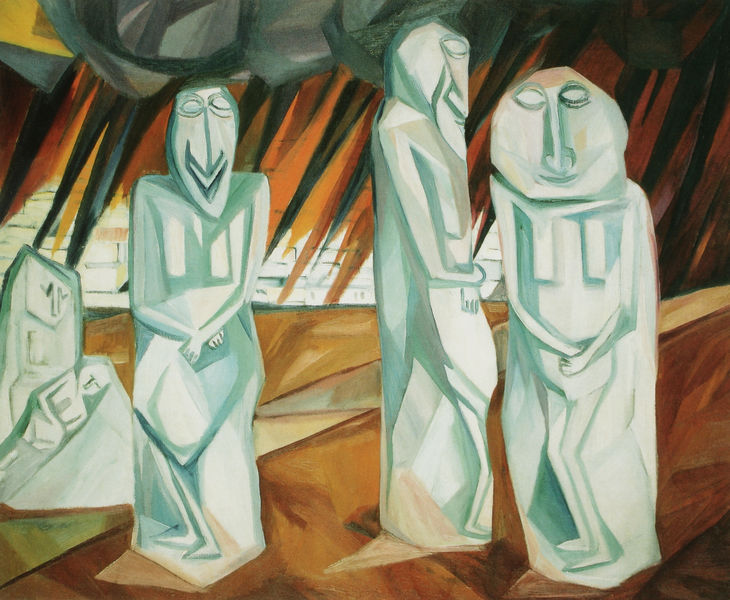
Titel: Salzsäulen
Künstler: Natal'ya Goncharova
Standort: Moskau
Institution: Tretjakov Galerie
Schlagwörter: akt, blau, blätter, dunkel, feuer, gewitter, gruppe, himmel, mann, nackt, schatten, umhang, weiß, wolken, bäume, frauen, gelb, grün, kubismus, kubistisch, menschen, ocker, sitzen, stadt, braun, busen, finger, frau, grau, hell, kleider, köpfe, licht, mund, männer, nase, orange, profil, schwarz, strasse, eis, rot, weg, wolke, beige, expressionismus, malerei, alt, gesichter, arme, augen, falten, gesicht, stehen, stein, hände, erde, feld, häuser, hügel, kalt, pastos, boden, figur, gewand, stehend, gewänder, kind, mutter, wald, pferde, rund, beine, lächeln, brüste, füße, haltung, abstrakt, afrika, berge, farben, flächen, modern, formen, linien, baby, figuren, sturm, unwetter, wetter, nasen, sitzt, schoß, surrealismus, grünblau, regen, lachen, vier, futurismus, südsee, blitze, strahlen, kälte, form, gespenst, grosz, stilisiert, gestalten, grinsen, zacken, skulpturen, statuen, kristall, blaugrün, picasso, blitz, hölle, sonnenstrahlen, siedlung, schräge, umhänge, männchen, kutten, schemen, maria, frieren, donner, alte frauen, geschnitzt, konstruktivismus, fratzen, geist, geister, bleu, masken, blöcke, feininger, figurengruppe, gespenster, stacheln, schmunzeln, maskenhaft, monolithen, mutter mit kind, archaismus, eckige, grüne spitzen, kristalin, lächern, pudica, schamgeste, venus pudica